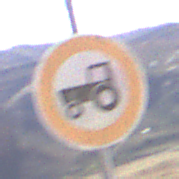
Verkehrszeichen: VerbotKraftfahrzeugeZuegeNichtSchneller25
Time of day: Midday
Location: Outdoor (Nature)
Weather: Clear
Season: NotSpecified
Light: Natural